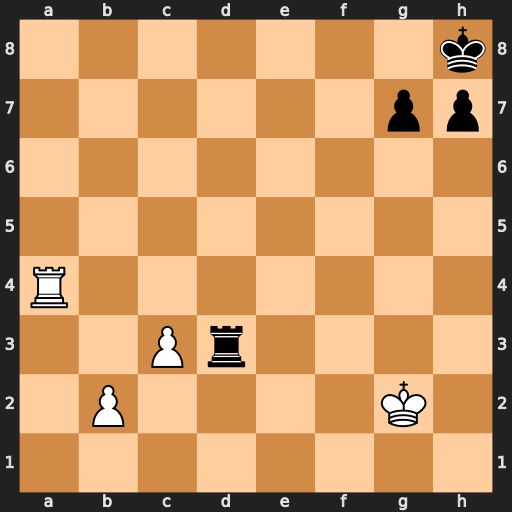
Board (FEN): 7k/6pp/8/8/R7/2Pr4/1P4K1/8
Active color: w
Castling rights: -
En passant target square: -
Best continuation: Ra8+ Rd8 Rxd8#